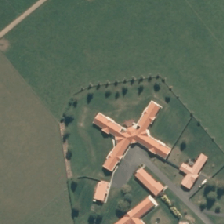
Land cover: urban_build_up